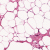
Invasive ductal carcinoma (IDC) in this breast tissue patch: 0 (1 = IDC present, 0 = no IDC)